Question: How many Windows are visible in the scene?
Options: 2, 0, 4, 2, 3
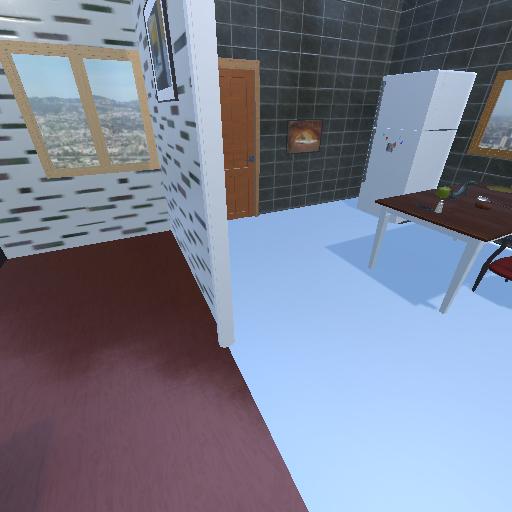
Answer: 2